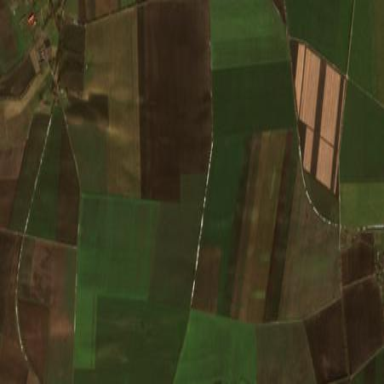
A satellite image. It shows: Picturesque farmland scene.